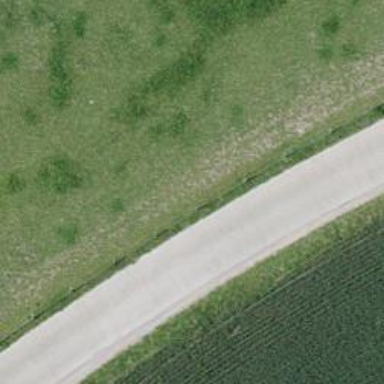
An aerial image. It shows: Unclassified road with concrete plates surface.